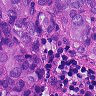
Metastatic tissue present: yes